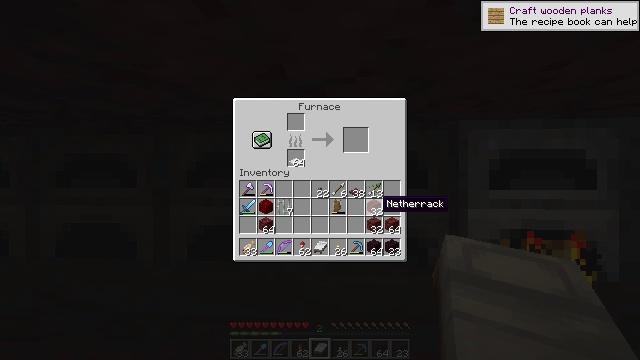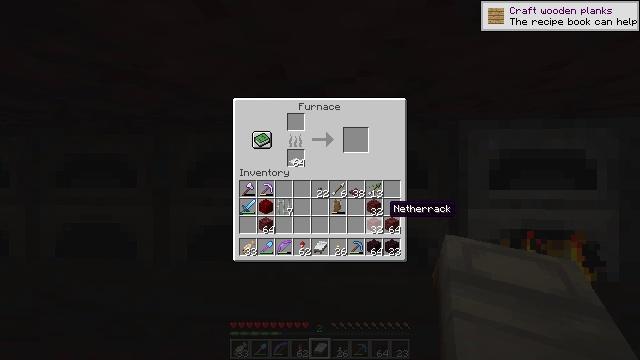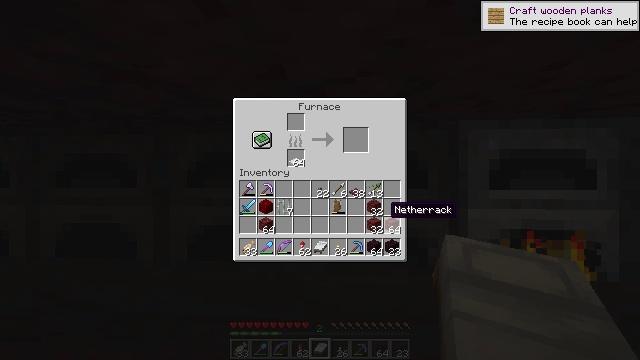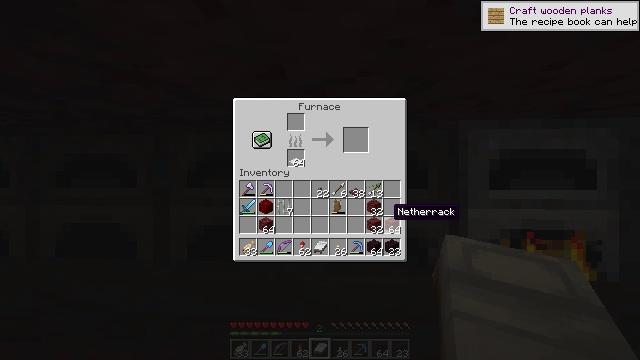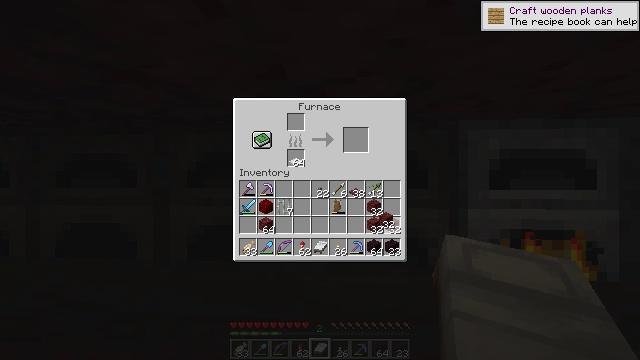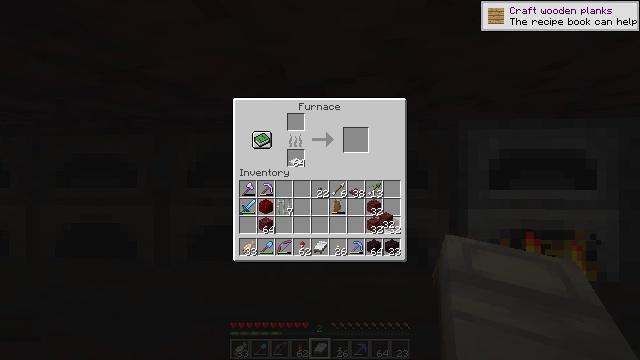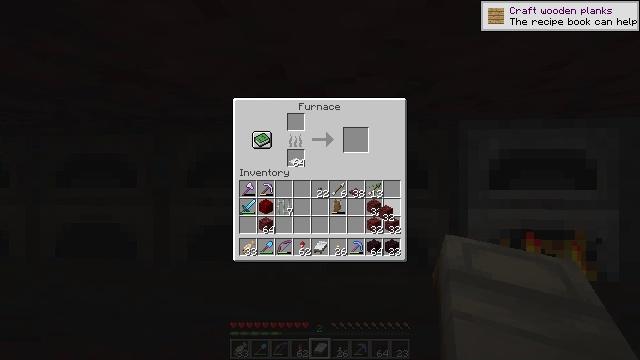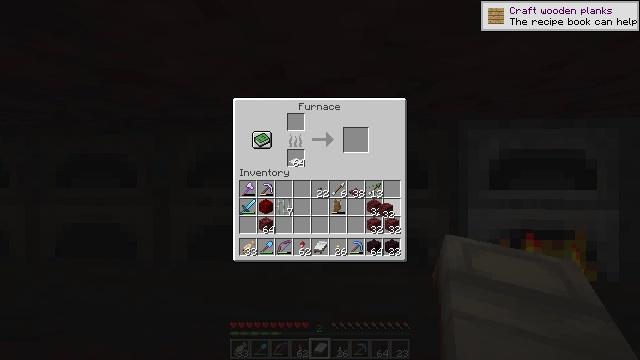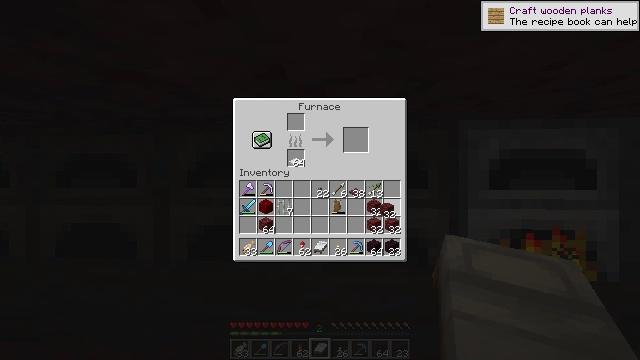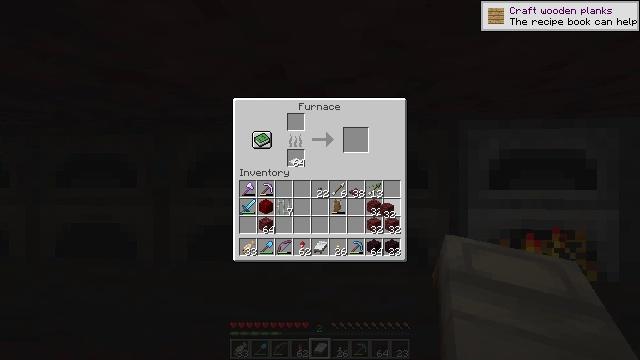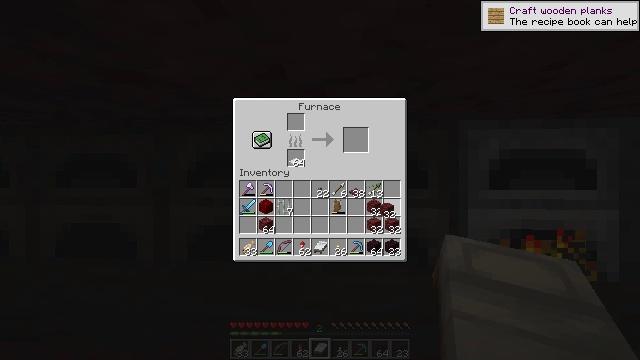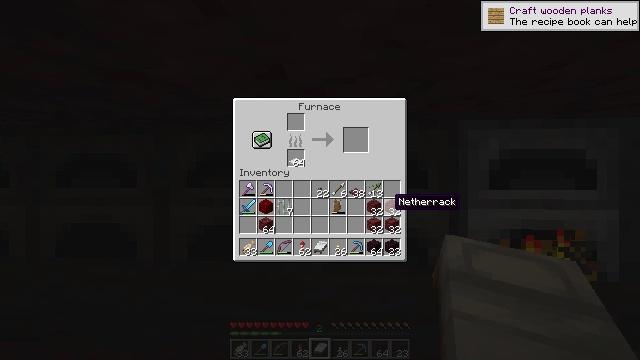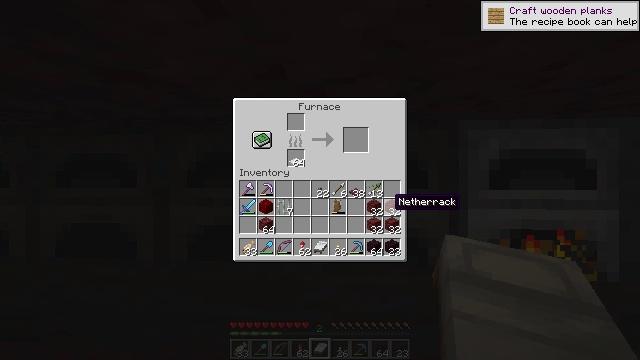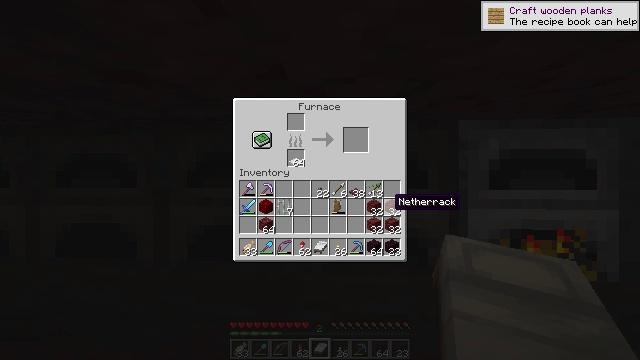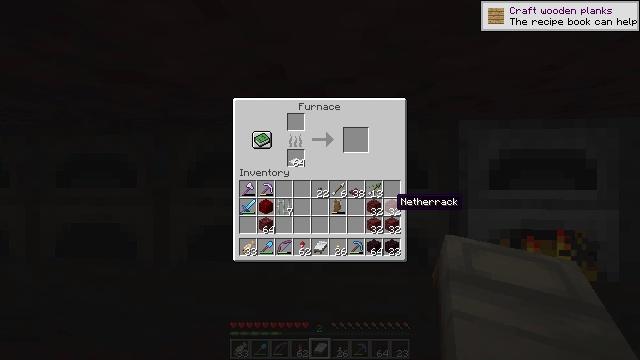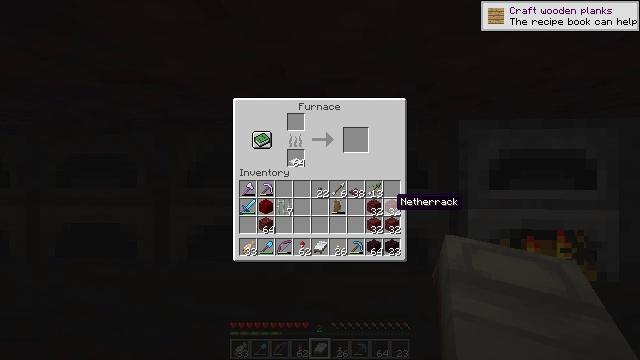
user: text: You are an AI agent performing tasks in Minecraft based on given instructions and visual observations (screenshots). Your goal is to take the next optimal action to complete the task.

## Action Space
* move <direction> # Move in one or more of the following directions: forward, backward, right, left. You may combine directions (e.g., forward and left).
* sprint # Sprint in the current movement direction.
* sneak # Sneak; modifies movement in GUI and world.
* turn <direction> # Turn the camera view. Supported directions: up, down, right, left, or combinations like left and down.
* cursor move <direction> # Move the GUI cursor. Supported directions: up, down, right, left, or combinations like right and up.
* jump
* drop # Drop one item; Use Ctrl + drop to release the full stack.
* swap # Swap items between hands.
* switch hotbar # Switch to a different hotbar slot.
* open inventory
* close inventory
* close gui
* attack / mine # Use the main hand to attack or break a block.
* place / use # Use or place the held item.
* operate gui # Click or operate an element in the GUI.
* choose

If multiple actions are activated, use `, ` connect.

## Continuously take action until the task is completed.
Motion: motion action
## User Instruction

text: Open the furnace and craft nether bricks with netherrack.
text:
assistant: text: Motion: no_op
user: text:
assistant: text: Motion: no_op
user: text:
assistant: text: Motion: no_op
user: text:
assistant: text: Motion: choose
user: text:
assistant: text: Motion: choose
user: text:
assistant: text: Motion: cursor move up
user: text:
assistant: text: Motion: no_op
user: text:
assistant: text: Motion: no_op
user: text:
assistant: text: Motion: operate gui
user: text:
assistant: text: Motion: operate gui
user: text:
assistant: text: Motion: no_op
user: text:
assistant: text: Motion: no_op
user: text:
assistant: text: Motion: sneak
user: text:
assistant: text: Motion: sneak
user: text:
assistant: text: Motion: sneak
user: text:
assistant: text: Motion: sneak, choose
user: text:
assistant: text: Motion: sneak, choose
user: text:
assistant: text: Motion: sneak
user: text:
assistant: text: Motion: sneak
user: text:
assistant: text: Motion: sneak
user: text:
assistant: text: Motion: sneak, close gui
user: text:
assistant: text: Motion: move left, open inventory
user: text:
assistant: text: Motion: move left
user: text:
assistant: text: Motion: move left
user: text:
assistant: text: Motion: move left
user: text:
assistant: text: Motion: no_op
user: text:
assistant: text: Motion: use / place
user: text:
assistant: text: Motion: use / place
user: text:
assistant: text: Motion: no_op
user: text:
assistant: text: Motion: no_op